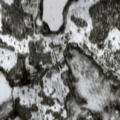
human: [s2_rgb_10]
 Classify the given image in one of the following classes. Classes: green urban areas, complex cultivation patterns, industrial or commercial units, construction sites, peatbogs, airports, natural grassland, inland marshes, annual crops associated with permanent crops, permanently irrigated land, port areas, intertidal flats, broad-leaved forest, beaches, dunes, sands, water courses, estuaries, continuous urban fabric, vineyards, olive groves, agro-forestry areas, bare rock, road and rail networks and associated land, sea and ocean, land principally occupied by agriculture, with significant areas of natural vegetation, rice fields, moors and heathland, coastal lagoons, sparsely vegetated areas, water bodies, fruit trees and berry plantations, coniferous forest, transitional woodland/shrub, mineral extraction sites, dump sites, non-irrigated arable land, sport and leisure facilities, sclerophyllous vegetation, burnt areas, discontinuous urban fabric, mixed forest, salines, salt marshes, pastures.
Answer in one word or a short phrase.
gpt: coniferous forest, transitional woodland/shrub